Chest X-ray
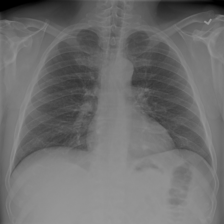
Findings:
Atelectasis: negative
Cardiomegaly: negative
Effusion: negative
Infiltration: negative
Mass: negative
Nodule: negative
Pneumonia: negative
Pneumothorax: negative
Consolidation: negative
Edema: negative
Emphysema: negative
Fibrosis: negative
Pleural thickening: negative
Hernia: negative